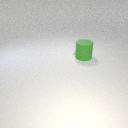
large green rubber cylinder